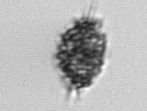
Label: Dictyocha